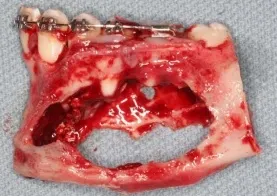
Tumor consistence is clear at the resection time.
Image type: medical_photograph (other_medical_photograph)